Question: I'm using the parallelplot() function from the lattice library in R and I'm trying to figure how to add labels to the x axis on the left hand side.
My problem is that the documentation for this function doesn't really tell you how? So far all I've seen is that I'm able to create the graph then modify the axis manually.
Is there a better way?

above is picture of my graph, I'm trying to automatically add the names of the groups on the x axis.
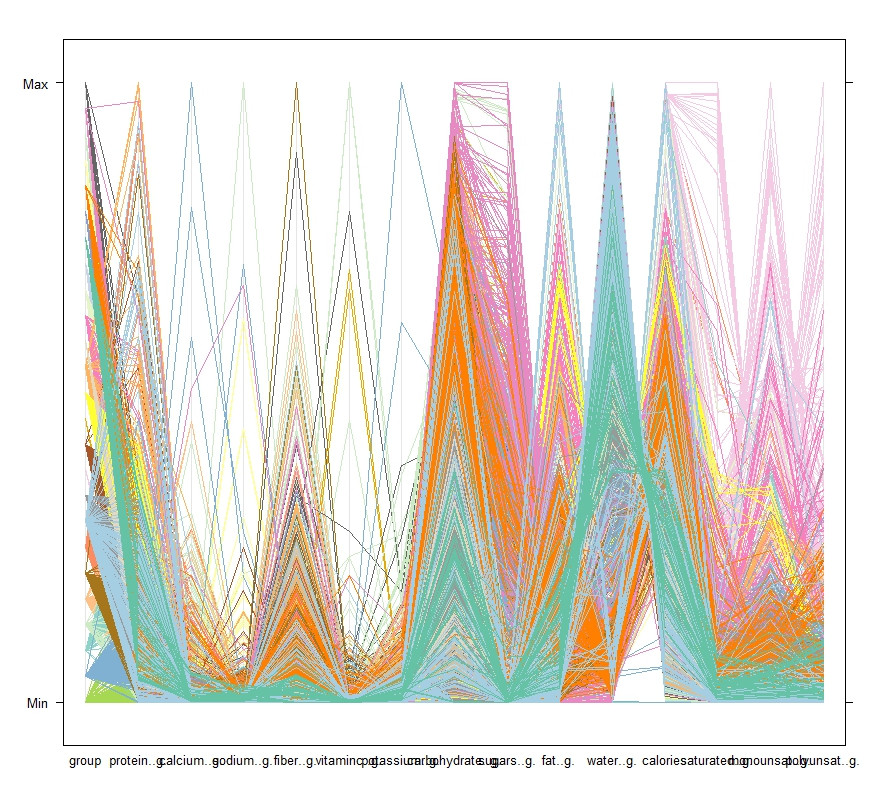
Answer: Labels are based on the names of the columns, which you can set however you like. Judging from your output it seems like you did not name the columns of your data.frame.
'''
library(lattice)
dat <- data.frame(
One = rnorm(10),
Two = rnorm(10, 2, 1),
"Some name" = rnorm(10, 4, 0.1),
check.names = FALSE #or you'll get periods instead of spaces
)
parallelplot(~ dat, horizontal.axis = FALSE)
'''
<URL>